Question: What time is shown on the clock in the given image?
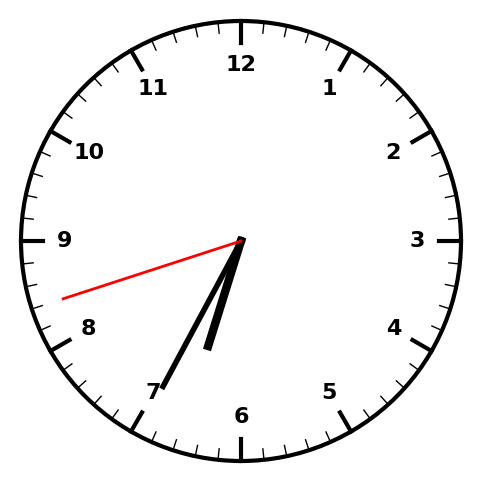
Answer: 06:34:42